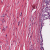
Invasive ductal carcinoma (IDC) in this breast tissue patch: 0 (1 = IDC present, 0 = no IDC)